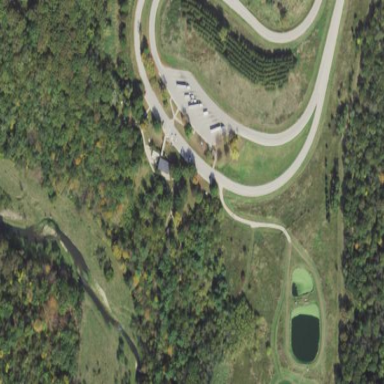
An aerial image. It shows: Rest area along the road.